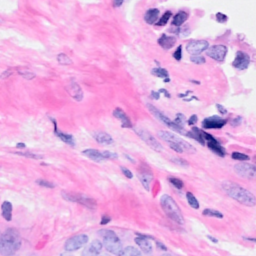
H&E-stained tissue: Breast